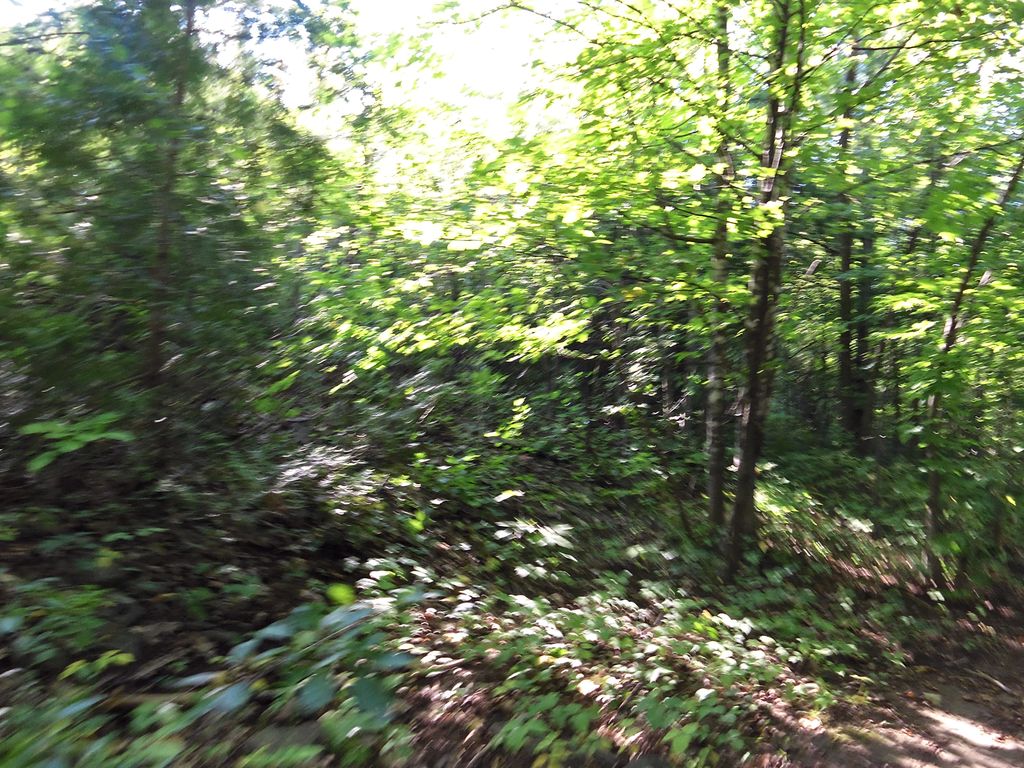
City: ottawa-gatineau